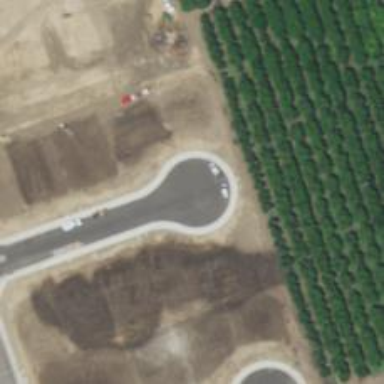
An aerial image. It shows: Turning circle on the road.